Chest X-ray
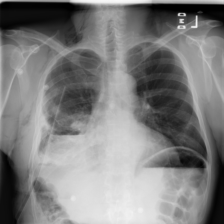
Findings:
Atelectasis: negative
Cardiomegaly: negative
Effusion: negative
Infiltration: negative
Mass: negative
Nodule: negative
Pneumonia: negative
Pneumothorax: negative
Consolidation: negative
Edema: negative
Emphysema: negative
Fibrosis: negative
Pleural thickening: negative
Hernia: negative